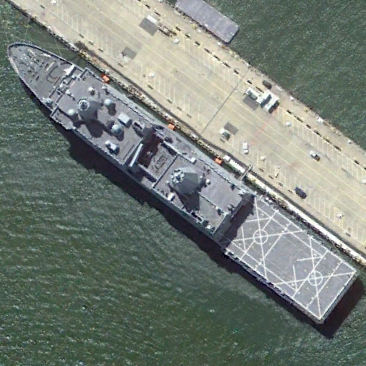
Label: combat